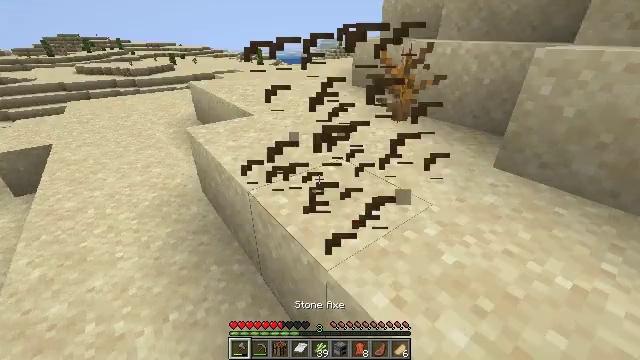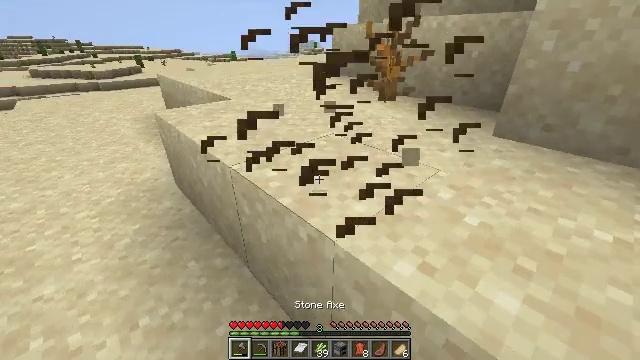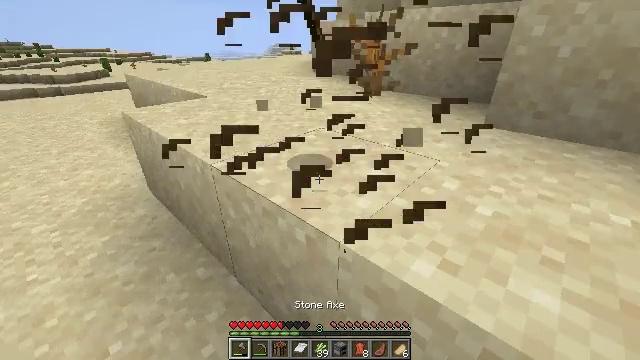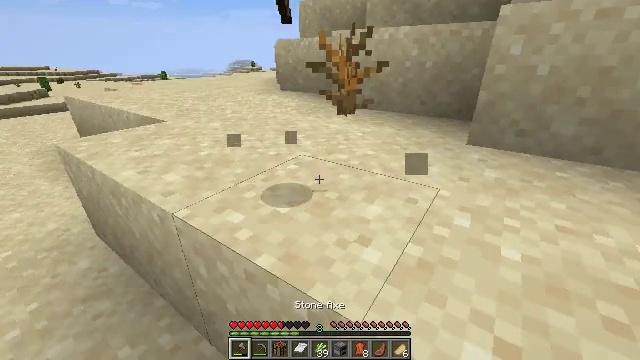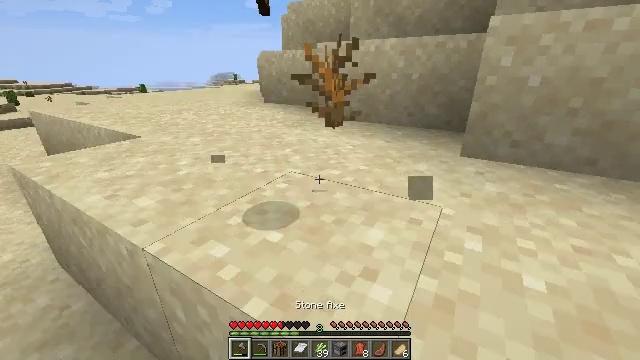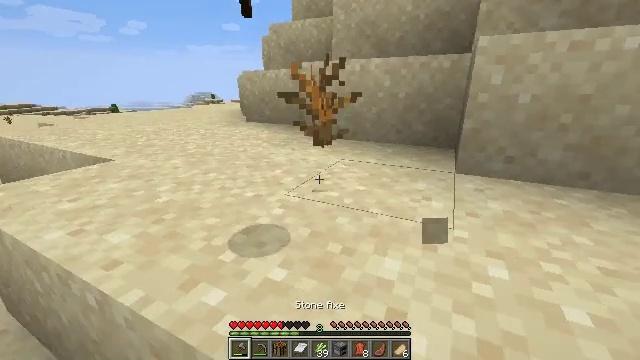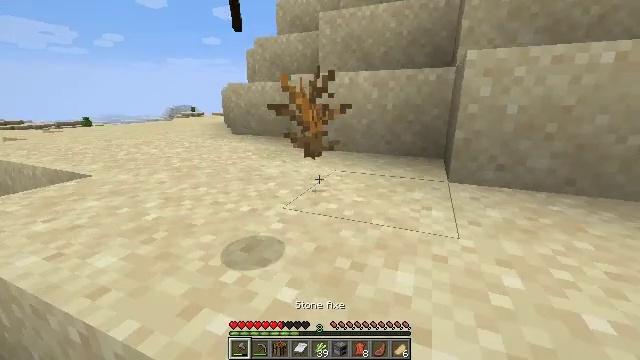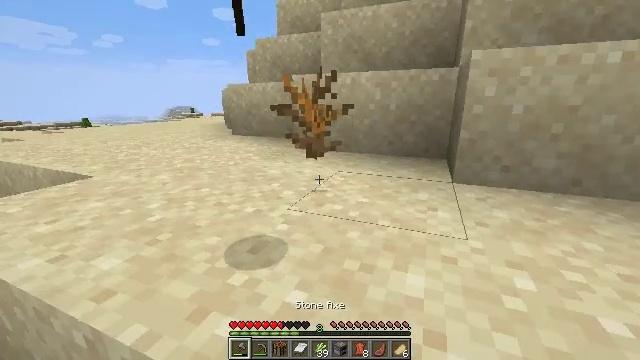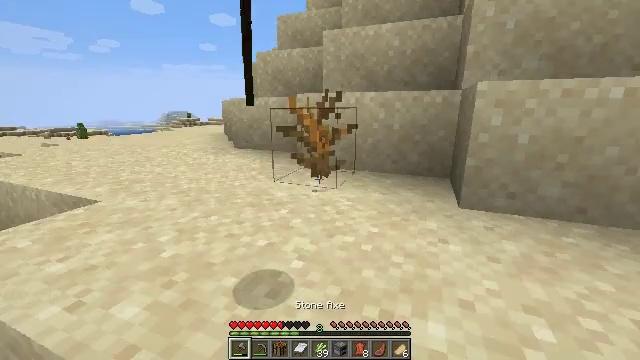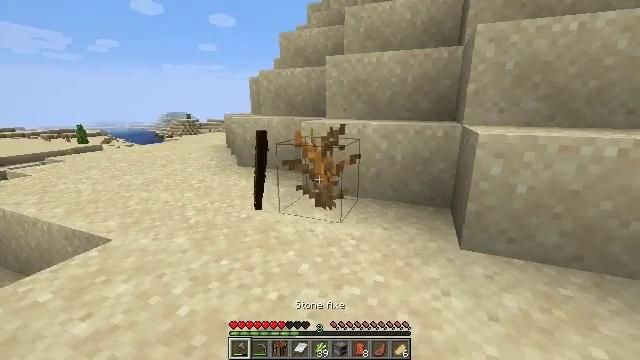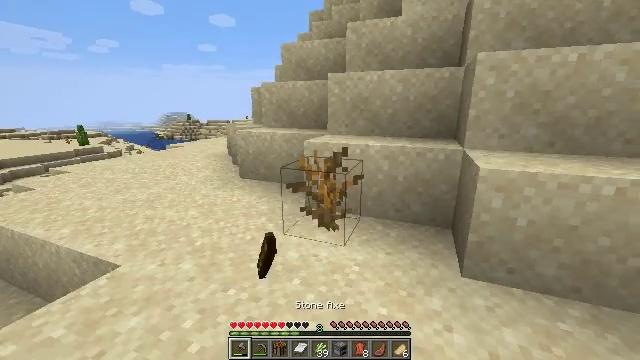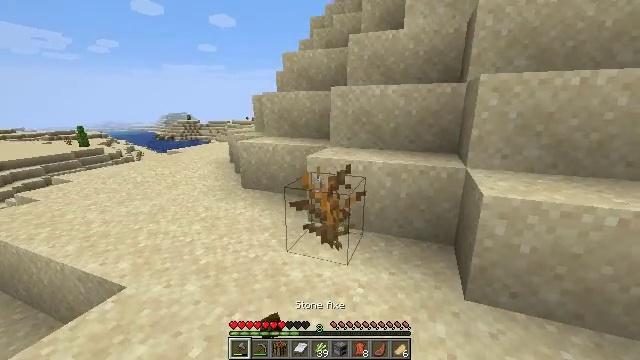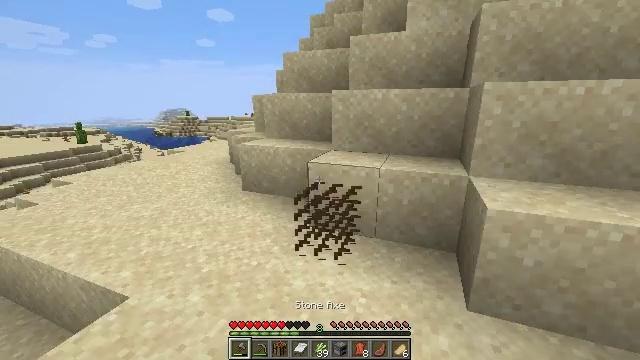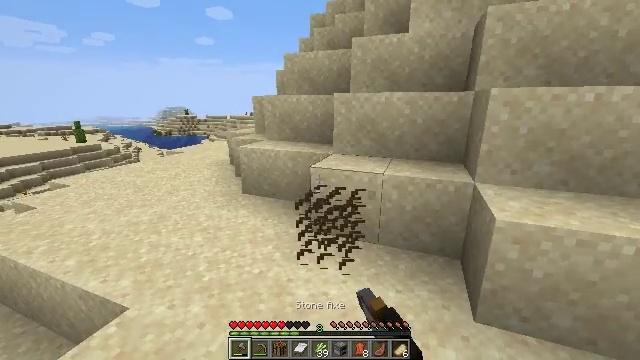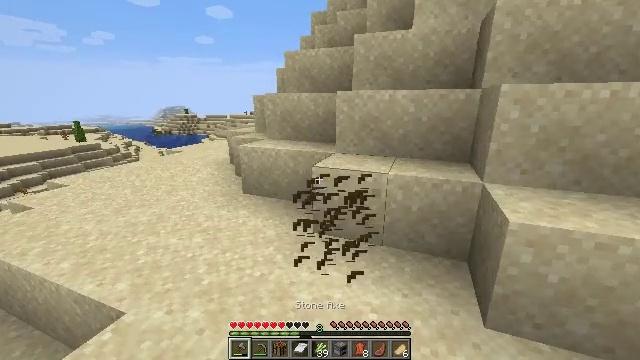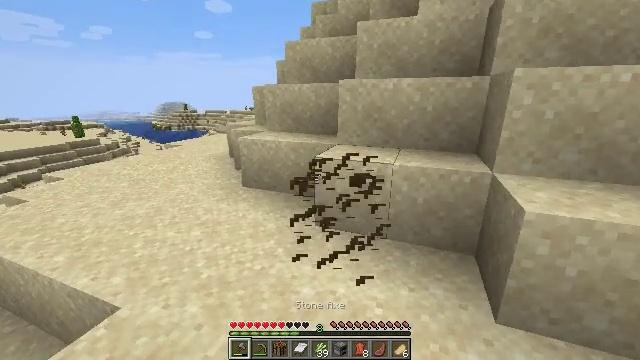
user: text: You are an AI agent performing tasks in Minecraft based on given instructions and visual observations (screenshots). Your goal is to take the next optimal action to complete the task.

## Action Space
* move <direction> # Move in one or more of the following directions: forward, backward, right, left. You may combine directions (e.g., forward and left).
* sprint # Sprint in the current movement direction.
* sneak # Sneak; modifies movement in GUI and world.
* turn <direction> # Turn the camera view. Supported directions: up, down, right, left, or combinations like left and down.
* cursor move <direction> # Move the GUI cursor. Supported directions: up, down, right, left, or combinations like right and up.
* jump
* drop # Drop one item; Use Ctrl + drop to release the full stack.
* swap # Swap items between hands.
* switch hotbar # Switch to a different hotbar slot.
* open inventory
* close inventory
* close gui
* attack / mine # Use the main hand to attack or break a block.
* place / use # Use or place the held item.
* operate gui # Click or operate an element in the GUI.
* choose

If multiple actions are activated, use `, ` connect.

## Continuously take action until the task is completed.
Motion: motion action
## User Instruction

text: Gather a dead bush.
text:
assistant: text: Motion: move forward, turn right
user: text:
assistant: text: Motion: move forward, turn right
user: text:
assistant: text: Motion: move forward, turn right and up
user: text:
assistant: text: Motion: move forward, turn right and up
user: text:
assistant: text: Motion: move forward, turn right and up
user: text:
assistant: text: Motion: move forward, turn right and up
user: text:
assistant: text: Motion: move forward
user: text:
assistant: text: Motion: move forward, jump
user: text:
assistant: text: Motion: move forward, jump
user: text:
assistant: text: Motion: move forward, jump
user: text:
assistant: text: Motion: move forward, jump
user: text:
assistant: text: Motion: move forward, attack / mine
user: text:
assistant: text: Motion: move forward, attack / mine
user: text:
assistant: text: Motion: move forward, attack / mine
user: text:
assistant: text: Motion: move forward
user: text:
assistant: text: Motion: move forward
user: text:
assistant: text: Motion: no_op